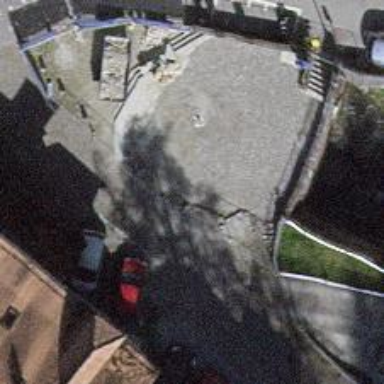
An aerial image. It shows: Footway with sett surface.